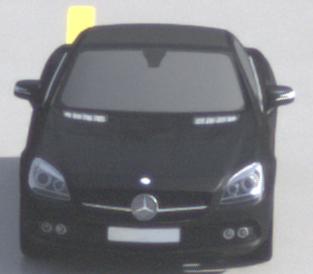
Make: Mercedes-Benz
Model: SLK 200
Detailed model: SLK-Class (172)
Model produced from: 2011/03
Model produced until: 2015/04
Doors: 2
Color: black
Road condition: wet road
Daytime: morning or afternoon
Contrast: medium contrast